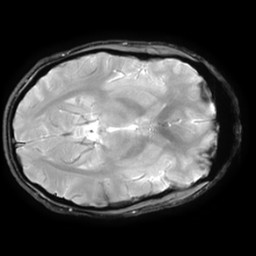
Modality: T2starw
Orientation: axial
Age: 25
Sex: male
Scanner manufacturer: ge
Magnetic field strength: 3 T
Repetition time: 0.65 s
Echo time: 0.02 s